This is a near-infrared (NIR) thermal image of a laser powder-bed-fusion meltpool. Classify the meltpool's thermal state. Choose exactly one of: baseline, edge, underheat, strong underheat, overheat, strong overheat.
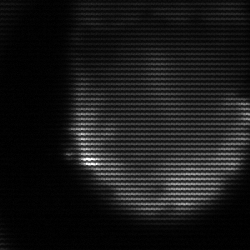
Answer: edge